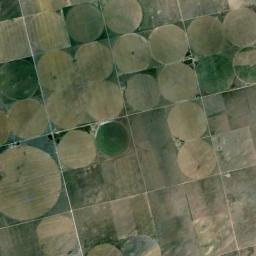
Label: circular_farmland